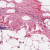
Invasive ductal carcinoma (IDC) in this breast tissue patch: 0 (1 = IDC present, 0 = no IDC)